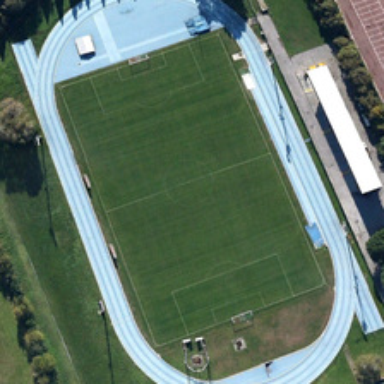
Some green trees are around a playground with a football field in it .